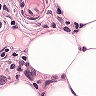
Metastatic tissue present: yes